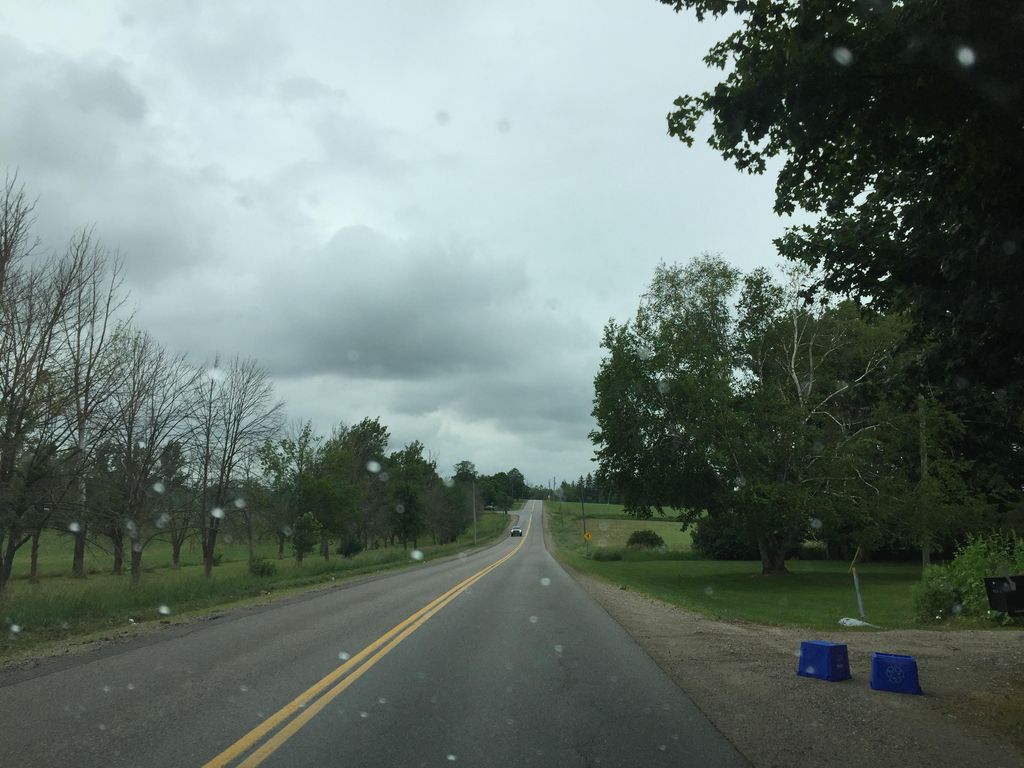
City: kitchener-waterloo